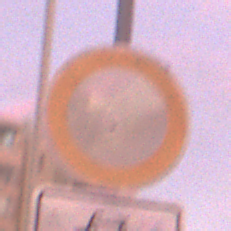
Verkehrszeichen: VerbotFahrzeugeAllerArt
Zusatzzeichen unten: EinspurigeFahrzeugeFrei1
Umgebung: Outdoor, Urban
Tageszeit: SunriseSunset
Wetter: PartlyCloudy
Licht: Natural
Jahreszeit: NotSpecified
Kontrast: MediumContrast